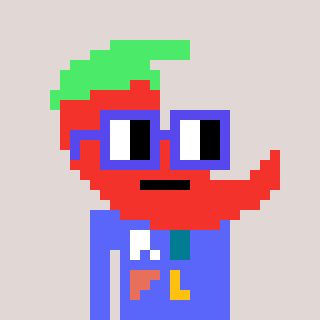
a pixel art character with square blue glasses, a chilli-shaped head and a purple-colored body on a warm background